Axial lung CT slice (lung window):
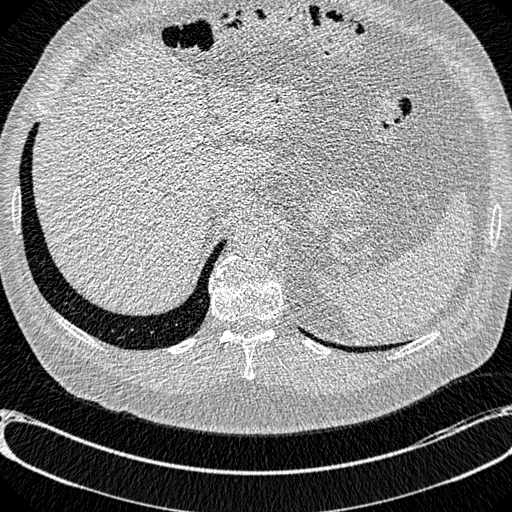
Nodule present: no